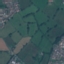
Land use / land cover: Pasture